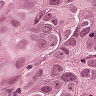
Metastatic tissue present: yes